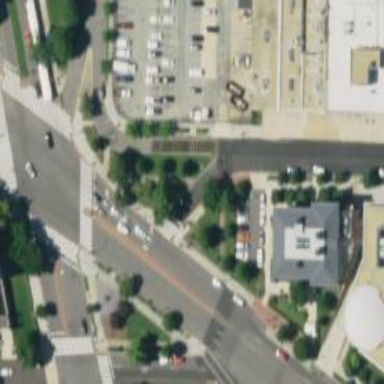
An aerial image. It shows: Unclassified asphalt road with separate sidewalk.